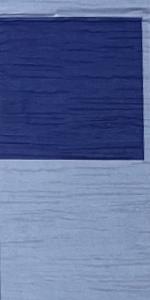
Label: Empty